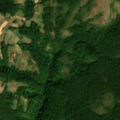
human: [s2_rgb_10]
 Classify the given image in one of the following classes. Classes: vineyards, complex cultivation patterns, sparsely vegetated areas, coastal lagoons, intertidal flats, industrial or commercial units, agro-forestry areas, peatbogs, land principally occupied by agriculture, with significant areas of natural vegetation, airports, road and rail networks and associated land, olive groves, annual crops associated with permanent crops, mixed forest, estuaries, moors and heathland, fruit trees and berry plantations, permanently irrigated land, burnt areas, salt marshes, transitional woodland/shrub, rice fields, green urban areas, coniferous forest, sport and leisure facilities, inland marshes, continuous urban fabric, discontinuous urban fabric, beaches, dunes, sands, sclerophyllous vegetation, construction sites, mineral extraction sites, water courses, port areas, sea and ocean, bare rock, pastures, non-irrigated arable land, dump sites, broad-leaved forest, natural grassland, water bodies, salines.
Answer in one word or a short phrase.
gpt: land principally occupied by agriculture, with significant areas of natural vegetation, broad-leaved forest, transitional woodland/shrub